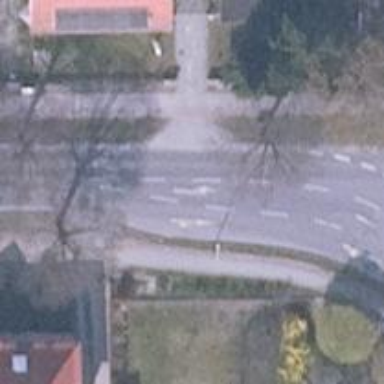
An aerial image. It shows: Residential road with separate sidewalks and cycleways.